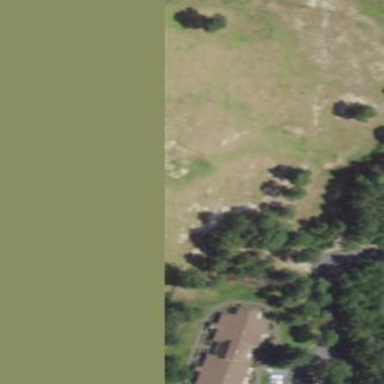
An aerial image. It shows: Rough area in golf course.